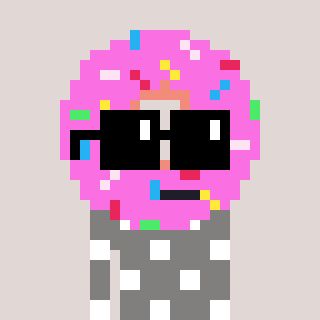
a pixel art character with square black sunglasses, a doughnut-shaped head and a bluegrey-colored body on a warm background